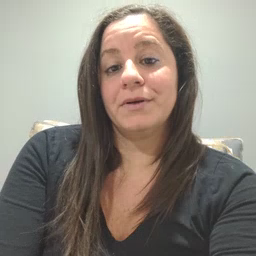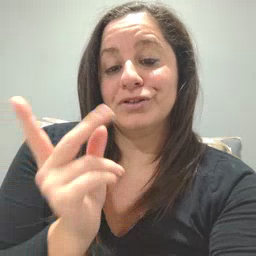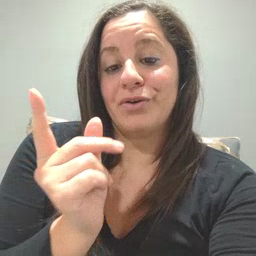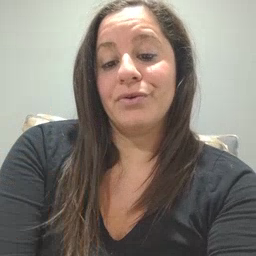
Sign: dog